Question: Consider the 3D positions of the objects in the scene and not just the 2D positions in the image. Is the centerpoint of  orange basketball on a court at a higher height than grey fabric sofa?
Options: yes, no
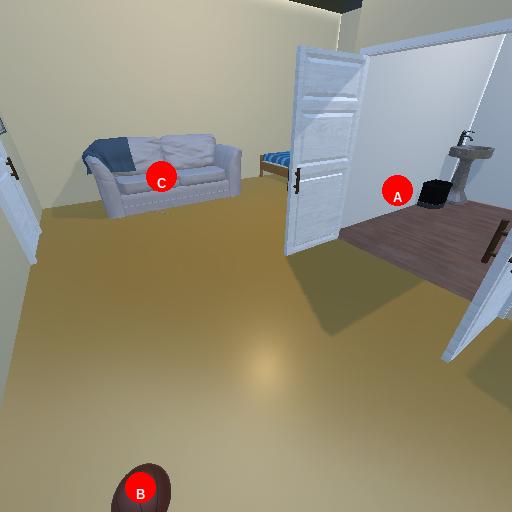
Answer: yes